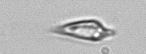
Label: Oxytoxum